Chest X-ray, PA view. Patient: 51 years old, sex F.
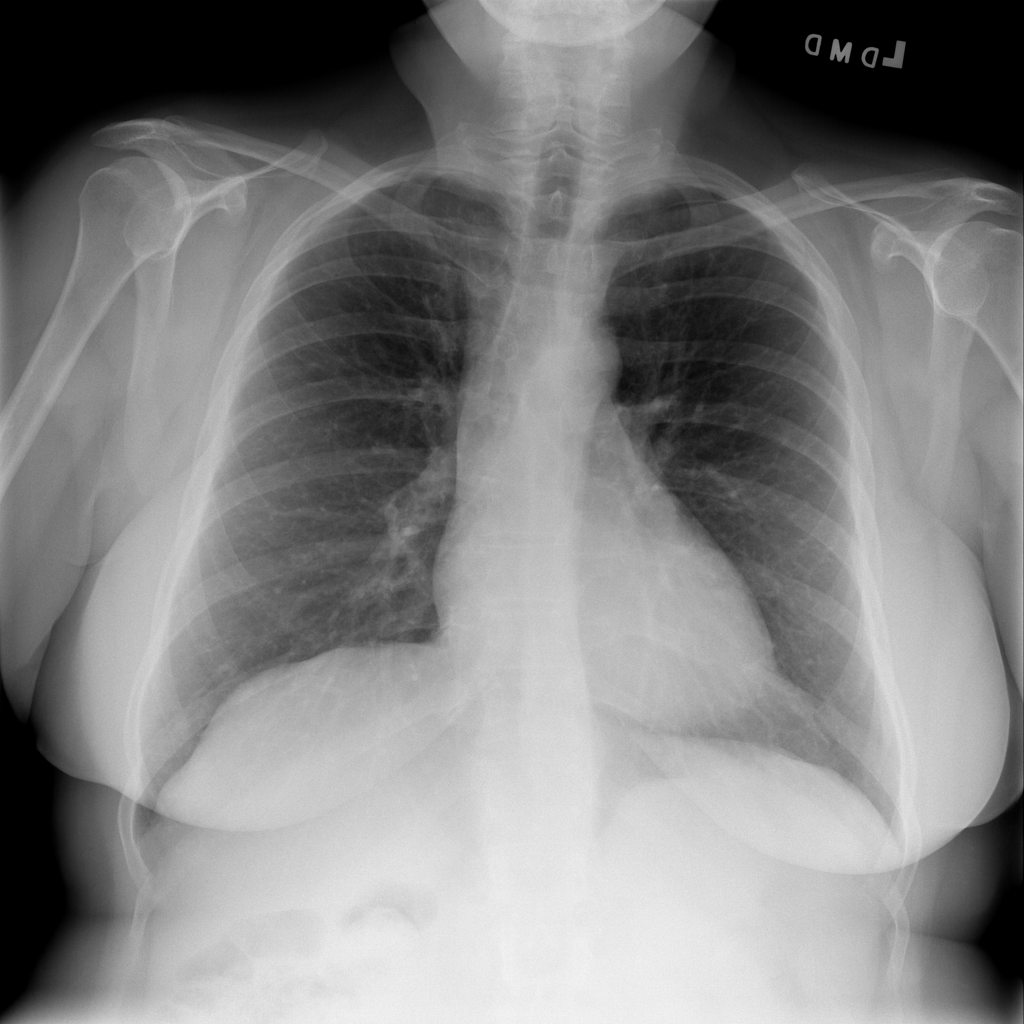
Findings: No Finding